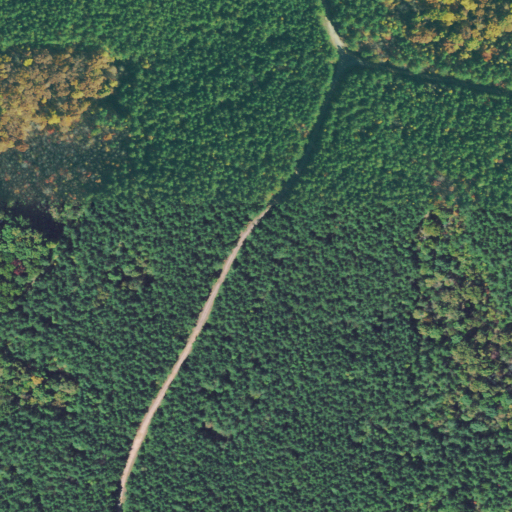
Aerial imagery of mountain in Tennessee named The Pounds containing evergreen forest and deciduous forest